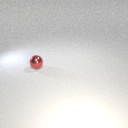
small red metal sphere